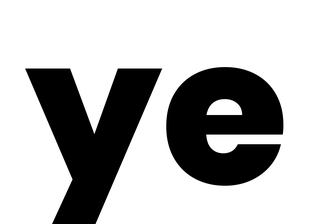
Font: Poppins-ExtraBold